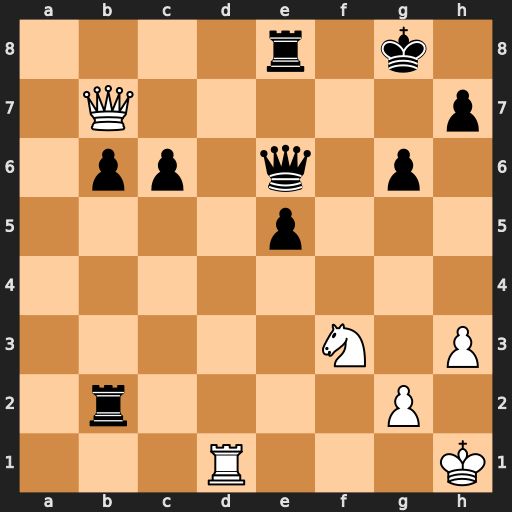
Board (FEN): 4r1k1/1Q5p/1pp1q1p1/4p3/8/5N1P/1r4P1/3R3K
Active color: w
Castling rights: -
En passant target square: -
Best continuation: Ng5 Qf6 Qxh7+